Interaction volume radius: 5 \u00c5
Interaction volume height: 15 \u00c5
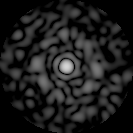
Disorder parameter: 0.8691